Question: Here is my query:
'''
SELECT ID AS 'securityid'
, date
, DATEADD(DW, 1, adate) AS 'lagged_date_v2'
, DATEADD(DAY, 1, adate) AS 'lagged_date_v1'
, aclose AS 'previous_close'
FROM mytable
WHERE adate BETWEEN '20170101 09:00' AND '20170630 18:00' AND
ID = 100056;
'''
Here are the output from the code above:

I compared the results to 'DATEADD'by day and by weekday and it returns the same results.
Column 'adate' is just typical date, we can tell 'Jan 28, 2017' is Saturday. However, on this row, both 'lagged_date_v1' and 'lagged_date_v2' return 'Jan 28'. If I use 'DATEADD' by weekday correctly, I should see 'Jan 30' instead 'Jan 28', right?
My sql server version is 2008.
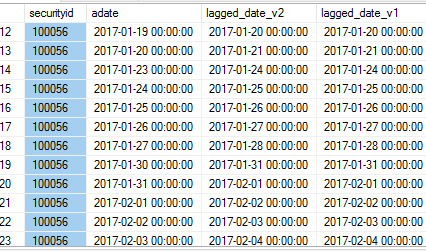
Answer: > If I use DATEADD by weekday correctly, I should see Jan 30 instead Jan
28, right?
Wrong. In SQL Server, 'weekday' doesn't mean days that aren't weekend days. It means which day of the week (1-7) is the day in question based on the current 'datefirst' setting.